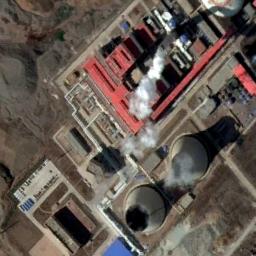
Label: thermal_power_station